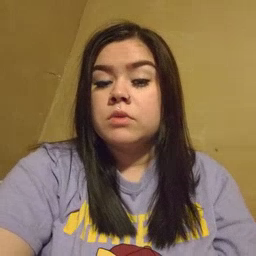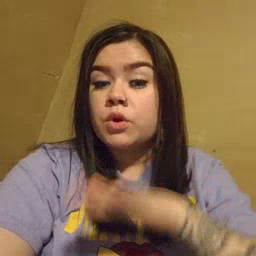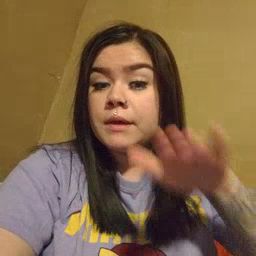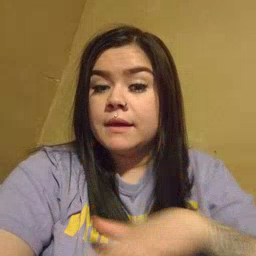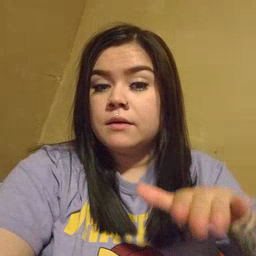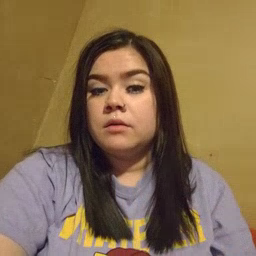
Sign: clean